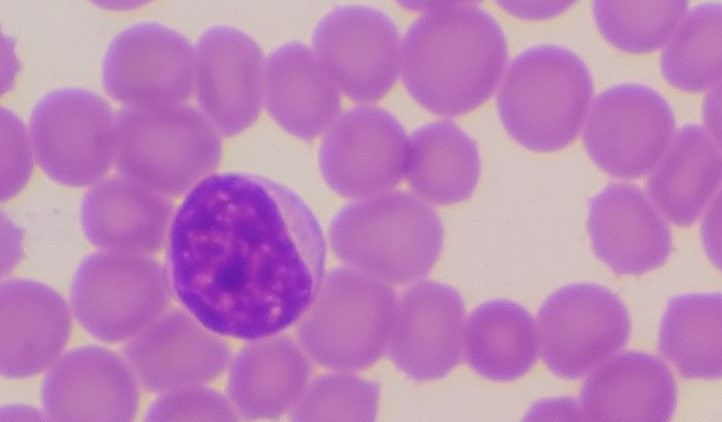
White blood cell type: Lymphocyte